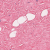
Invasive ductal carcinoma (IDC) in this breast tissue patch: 0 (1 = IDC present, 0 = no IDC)